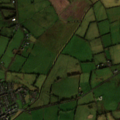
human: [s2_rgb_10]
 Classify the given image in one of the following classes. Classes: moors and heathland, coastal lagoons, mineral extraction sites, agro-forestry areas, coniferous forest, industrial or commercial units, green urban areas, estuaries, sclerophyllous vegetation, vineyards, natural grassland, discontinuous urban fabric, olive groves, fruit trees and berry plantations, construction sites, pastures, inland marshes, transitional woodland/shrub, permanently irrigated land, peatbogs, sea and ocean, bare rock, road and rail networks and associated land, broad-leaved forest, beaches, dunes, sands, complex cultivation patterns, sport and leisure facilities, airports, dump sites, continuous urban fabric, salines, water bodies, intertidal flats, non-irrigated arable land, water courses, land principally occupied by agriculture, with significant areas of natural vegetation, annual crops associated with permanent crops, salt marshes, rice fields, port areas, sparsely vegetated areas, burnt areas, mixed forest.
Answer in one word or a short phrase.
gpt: discontinuous urban fabric, non-irrigated arable land, pastures